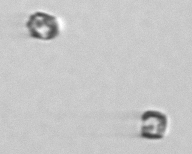
Label: Thalassiosira_sp_aff_mala